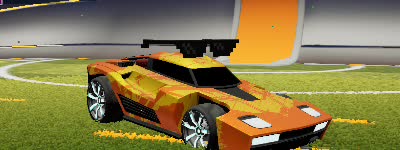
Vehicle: breakout